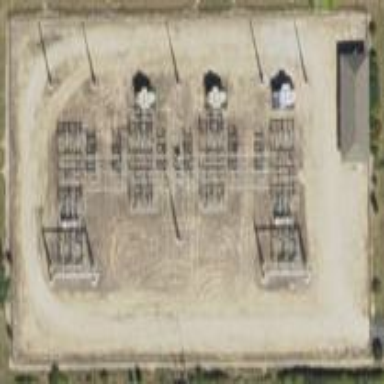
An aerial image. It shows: Fenced power substation at the transmission level.